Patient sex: F
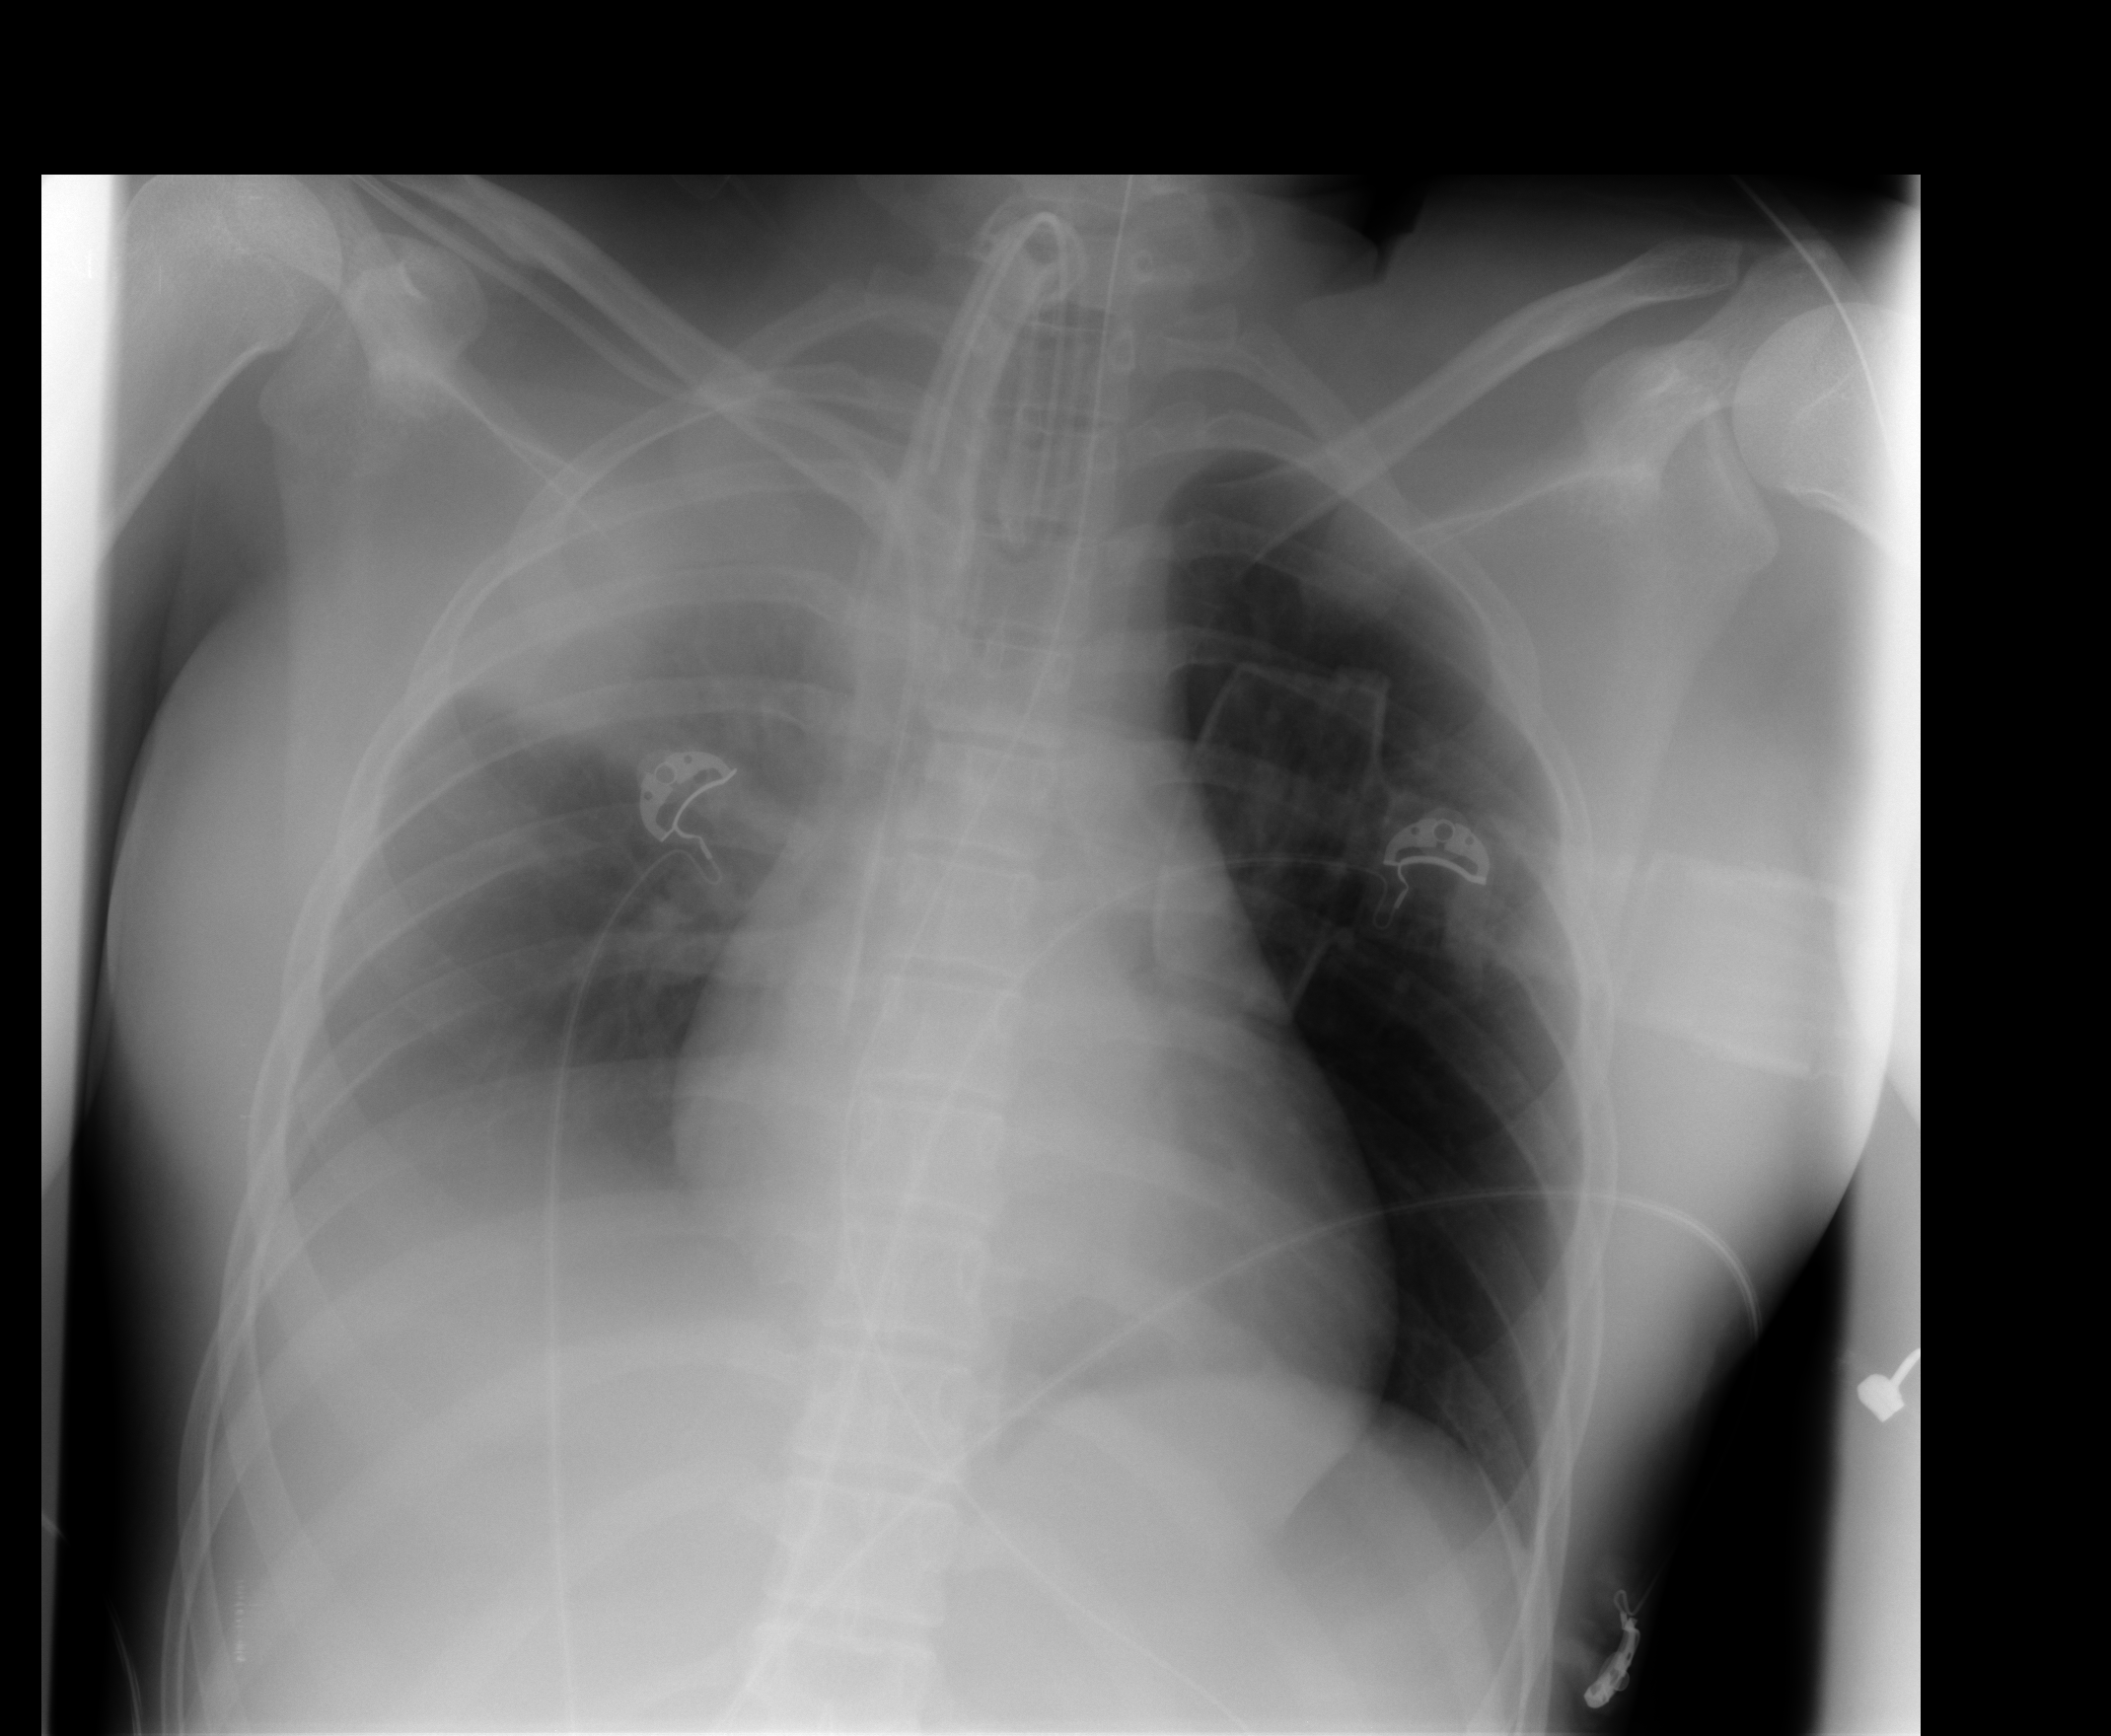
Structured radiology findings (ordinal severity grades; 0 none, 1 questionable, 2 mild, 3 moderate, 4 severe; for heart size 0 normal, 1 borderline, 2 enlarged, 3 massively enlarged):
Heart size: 0
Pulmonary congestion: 0
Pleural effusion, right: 2
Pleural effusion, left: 0
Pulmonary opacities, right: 0
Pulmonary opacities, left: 0
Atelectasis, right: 3
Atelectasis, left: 0